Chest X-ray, PA view. Patient: 32 years old, sex M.
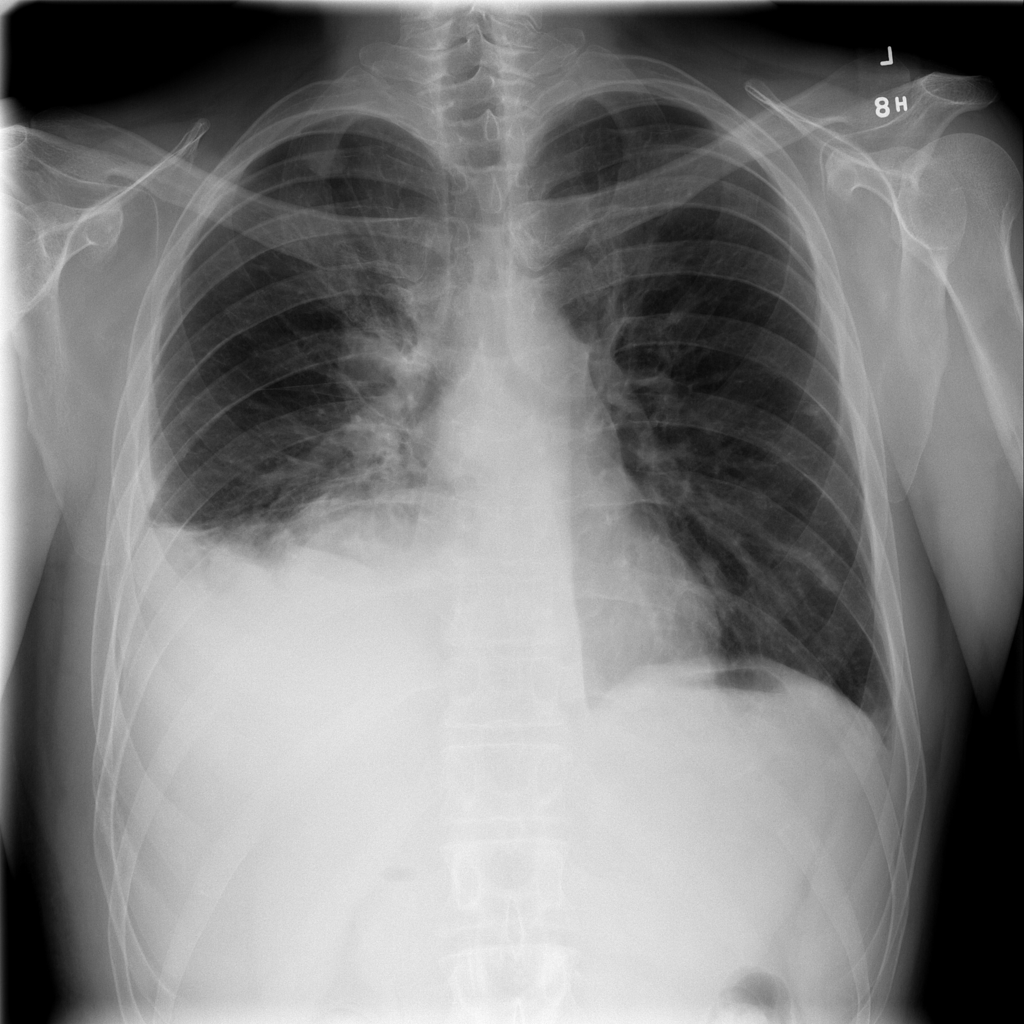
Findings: Effusion